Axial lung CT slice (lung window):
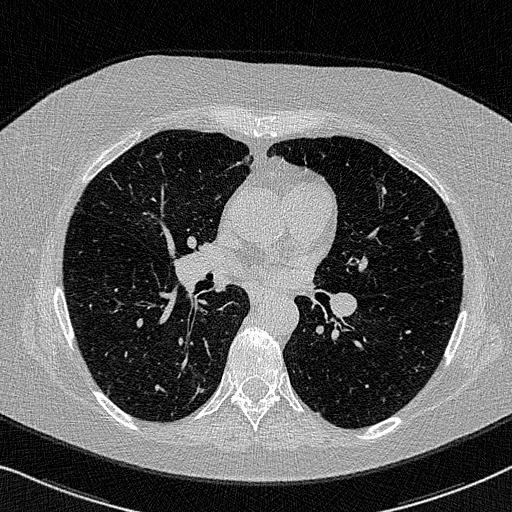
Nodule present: no